Group 1:
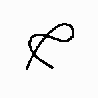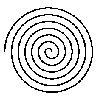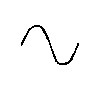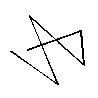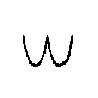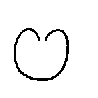
Group 2:
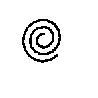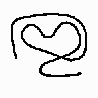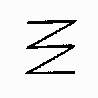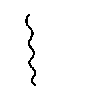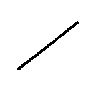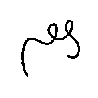
Rule separating the two groups: Endpoints of curve have the same height vs. not so.
Concepts: same
Author: Teun Spaans
Reference: Solution idea seen here: https://justpuzzles.wordpress.com/2019/07/05/bongard-problem-36-2.